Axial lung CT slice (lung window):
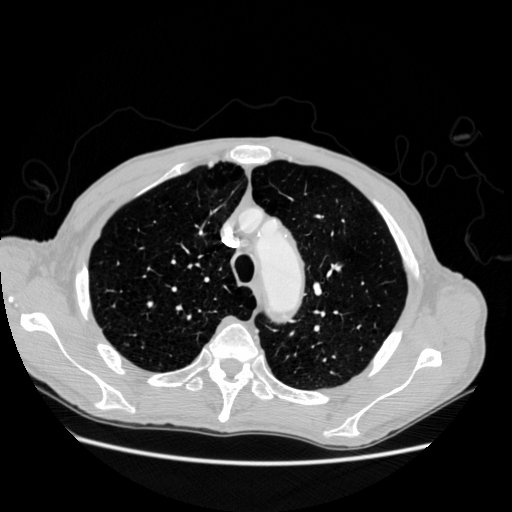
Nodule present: no